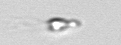
Label: flagellate